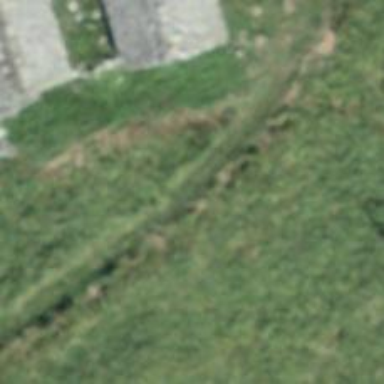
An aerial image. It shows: Path.